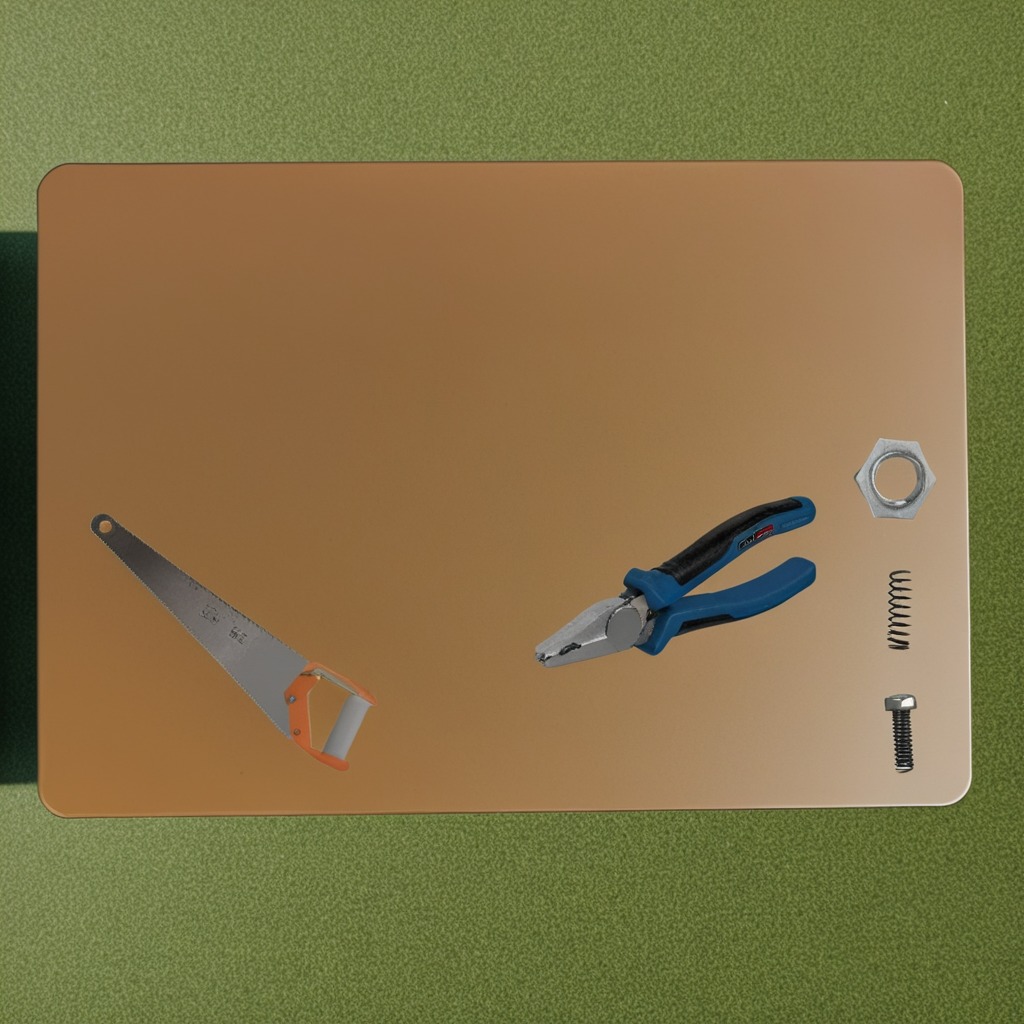
A metal machine screw, pliers, coiled metal spring, a handheld metal saw, and a metal nut are lying on the textured surface.